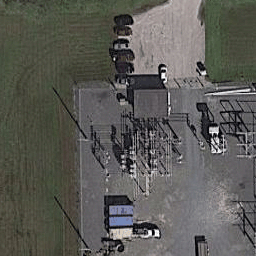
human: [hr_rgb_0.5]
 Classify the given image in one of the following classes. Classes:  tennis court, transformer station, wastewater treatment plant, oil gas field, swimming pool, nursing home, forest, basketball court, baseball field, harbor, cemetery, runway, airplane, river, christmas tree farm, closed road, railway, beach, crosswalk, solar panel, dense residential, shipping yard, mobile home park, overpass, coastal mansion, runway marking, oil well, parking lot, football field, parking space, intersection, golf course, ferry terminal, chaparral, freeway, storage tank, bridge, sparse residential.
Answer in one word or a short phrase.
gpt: transformer station